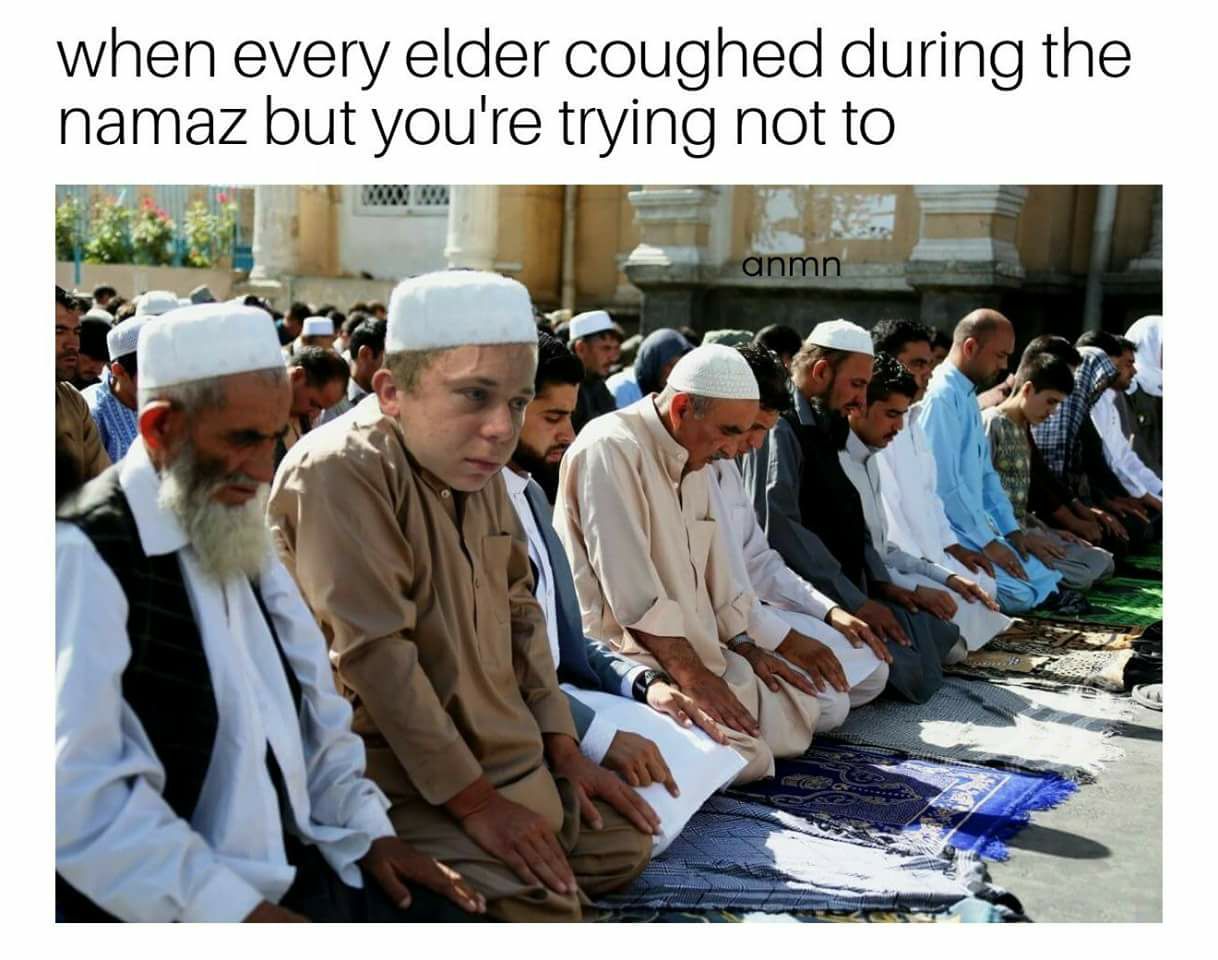
Caption: when every elder coughed during the namaz but you're trying not to
Label: non-hate